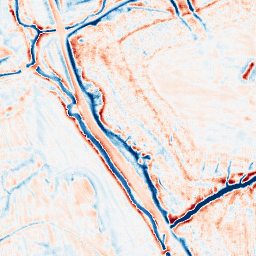
Category: edge_preserving
Decomposition family: bilateral
Decomposition parameters: d: 15
sigma_color: 50
sigma_space: 25
Upsampling method: fft_zeropad
Upsampling parameters: scale: 8
Upsampling scale: 8